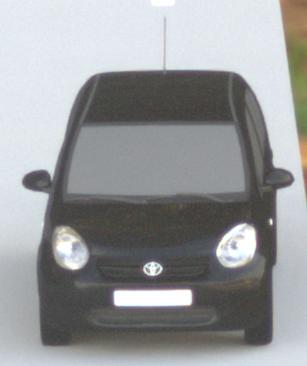
Make: Toyota
Model: Passo
Detailed model: Toyota Passo X Yururi
Model produced from: 2010
Model produced until: 2016
Doors: 5
Color: black
Road condition: dry road
Daytime: morning or afternoon
Contrast: medium contrast